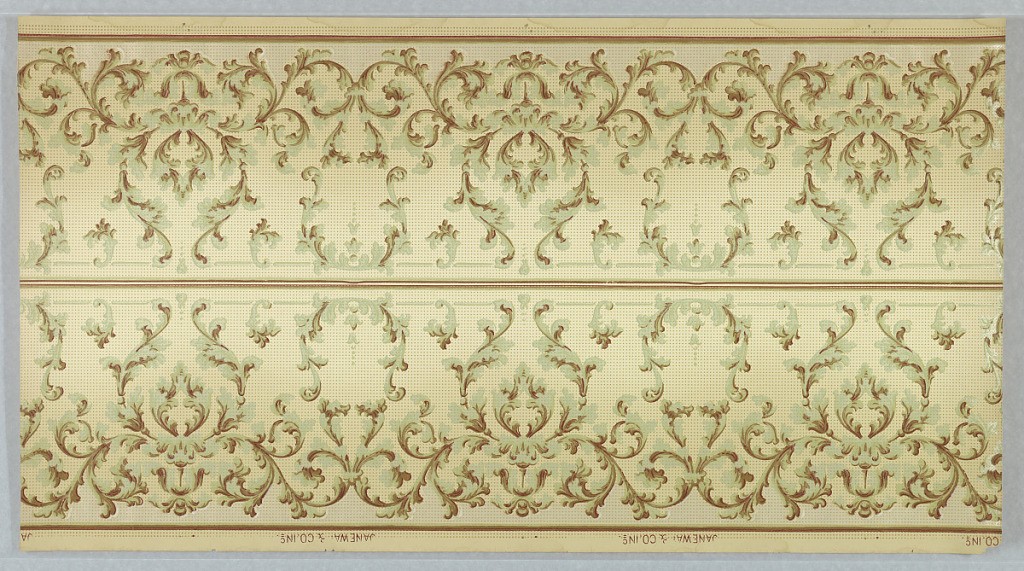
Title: Frieze
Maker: Janeway & Co. Inc., New Brunswick, New Jersey, 1848 - 1914
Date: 1905–1915
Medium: Machine-printed paper
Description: On gray ground, scroll-like vines in green and gray.